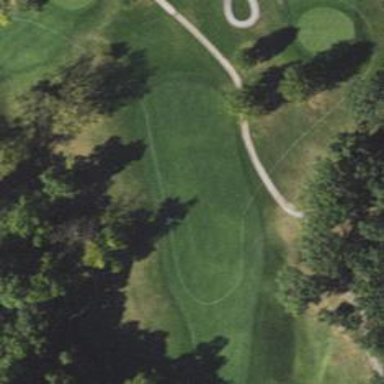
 with lush green grass covering the ground."